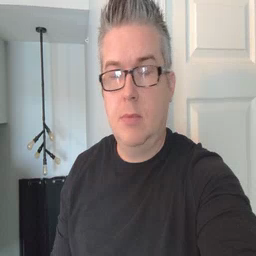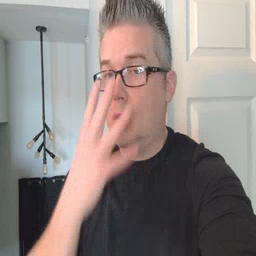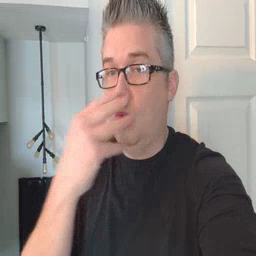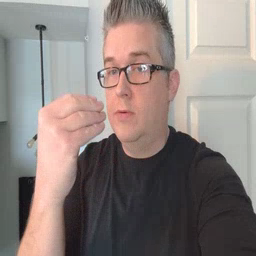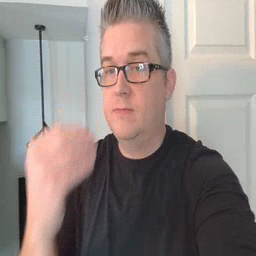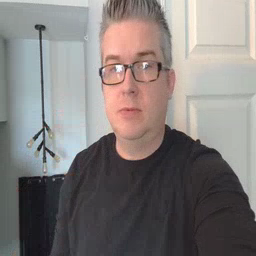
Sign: wolf